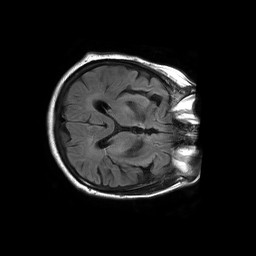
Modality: FLAIR
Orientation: axial
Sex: female
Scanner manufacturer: philips
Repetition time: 11 s
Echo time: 0.125 s